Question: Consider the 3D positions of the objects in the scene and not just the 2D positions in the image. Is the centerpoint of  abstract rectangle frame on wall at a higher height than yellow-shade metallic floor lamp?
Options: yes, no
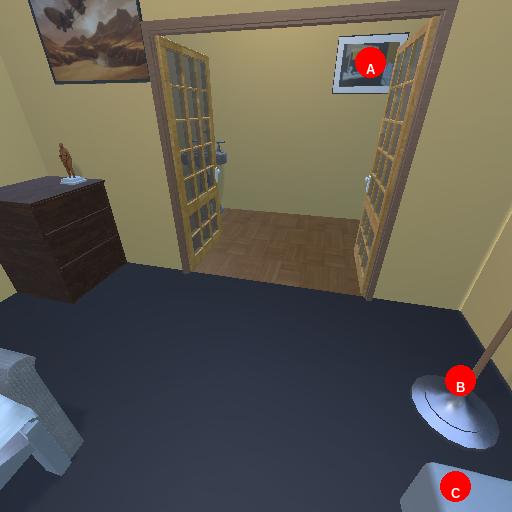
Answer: yes